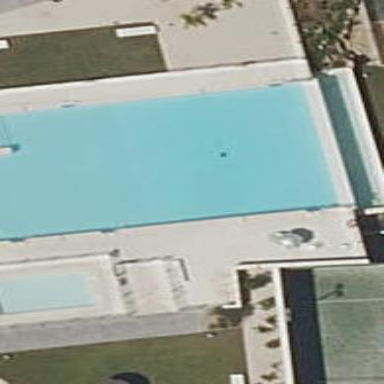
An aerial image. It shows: Swimming pool located in leisure land.